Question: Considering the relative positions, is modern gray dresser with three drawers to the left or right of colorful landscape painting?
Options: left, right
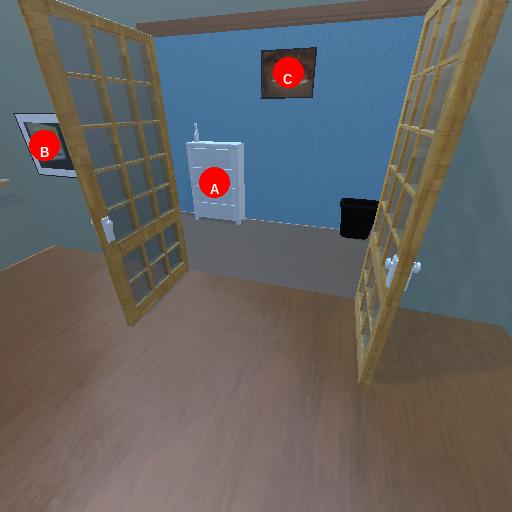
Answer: left